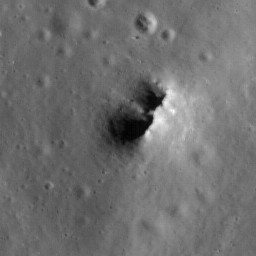
Pit: Copernicus 19a
Host crater: Copernicus
Host type: impact_melt
Lunar coordinates: latitude 10.133, longitude 339.605